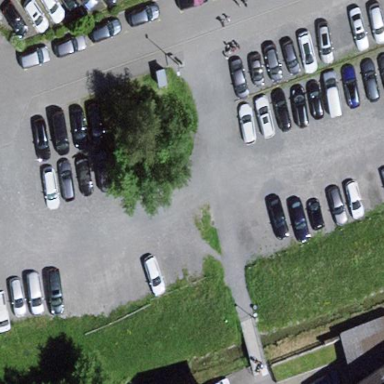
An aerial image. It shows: Parking area with surface.